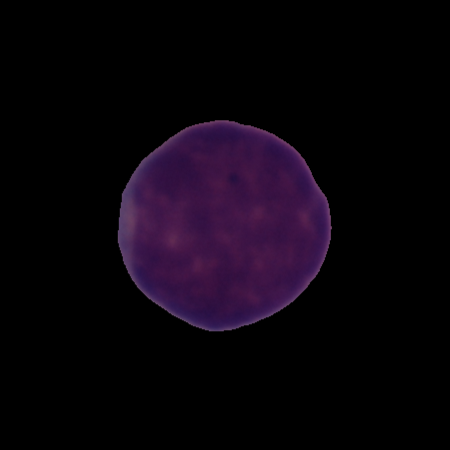
Label: cancer